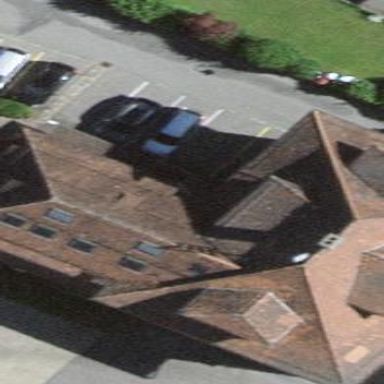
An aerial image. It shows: Town hall building.